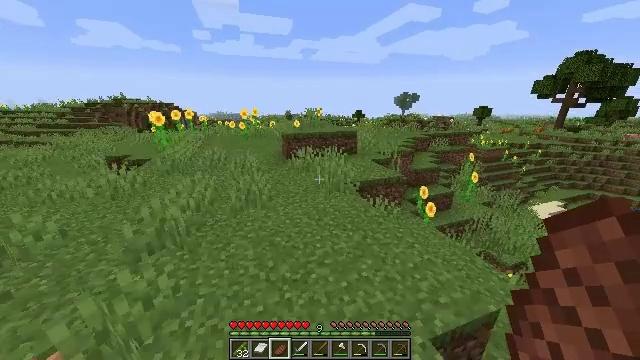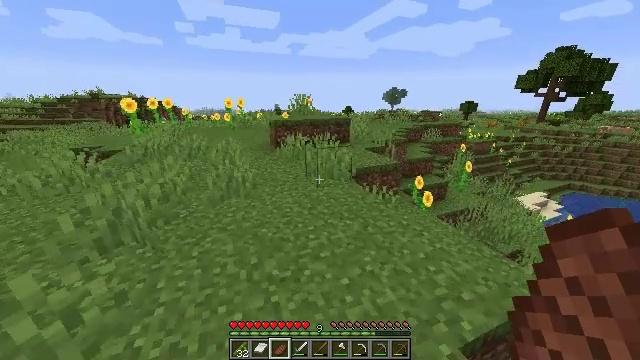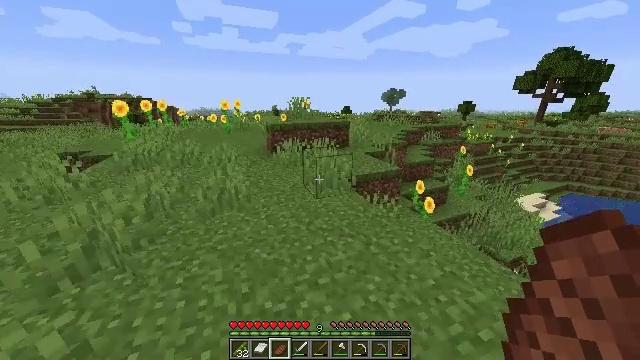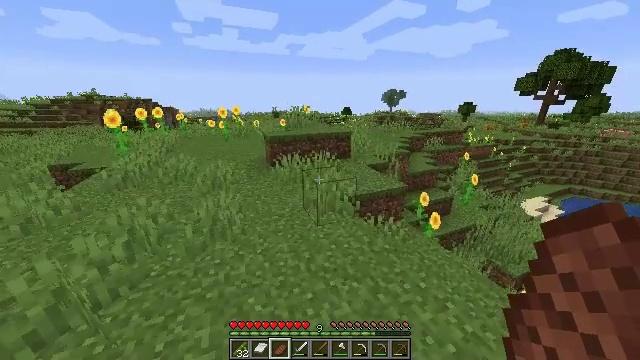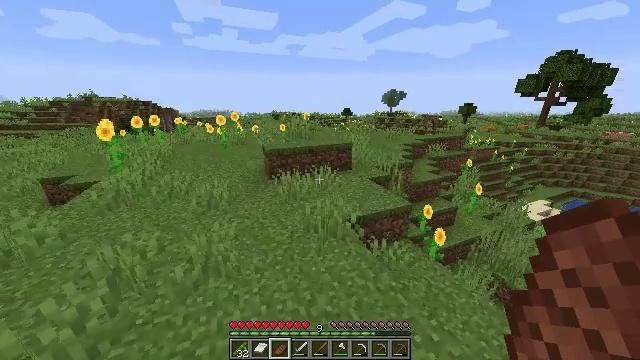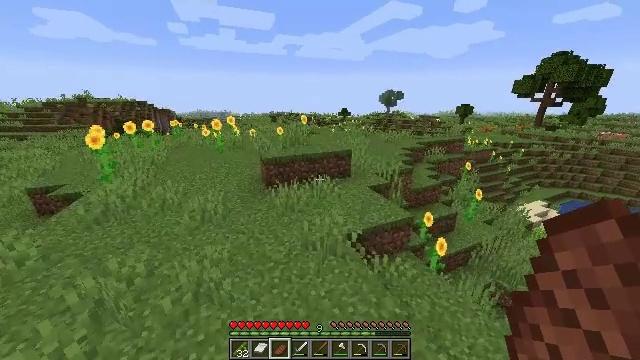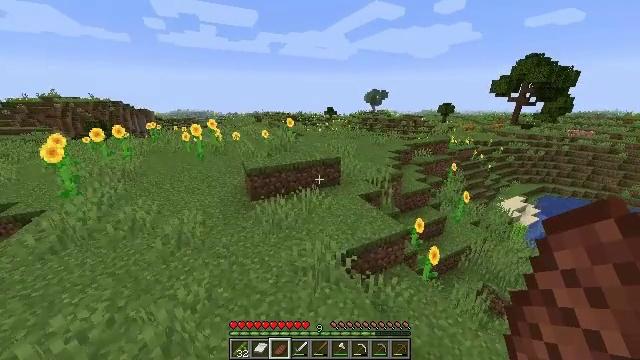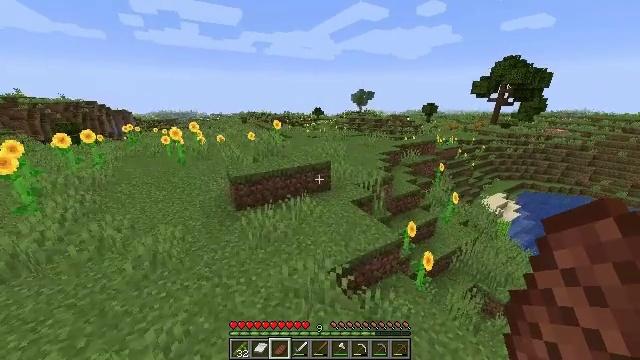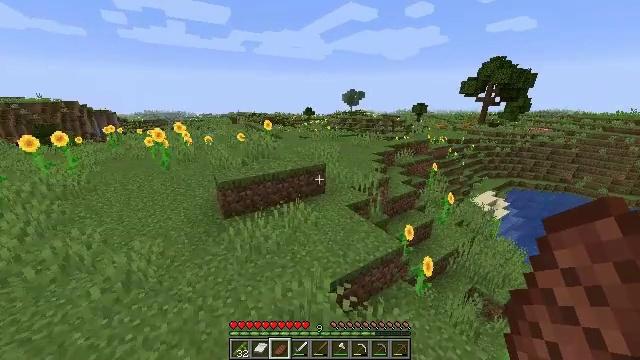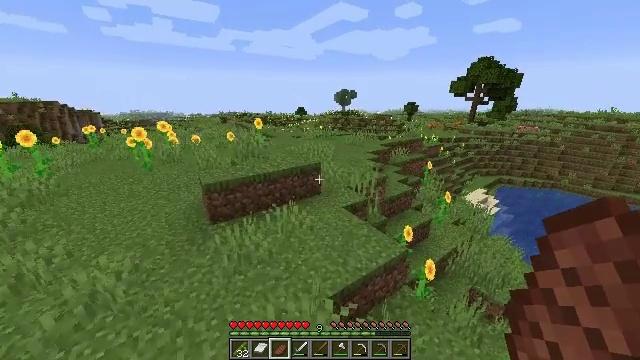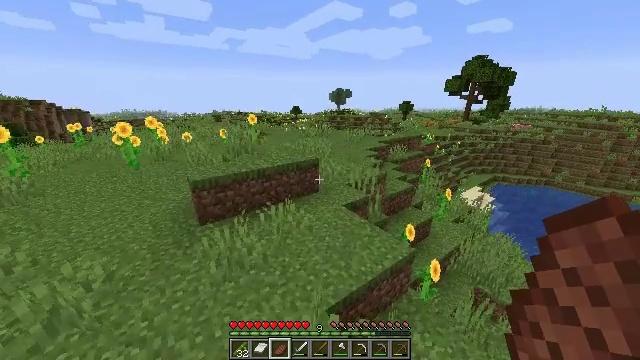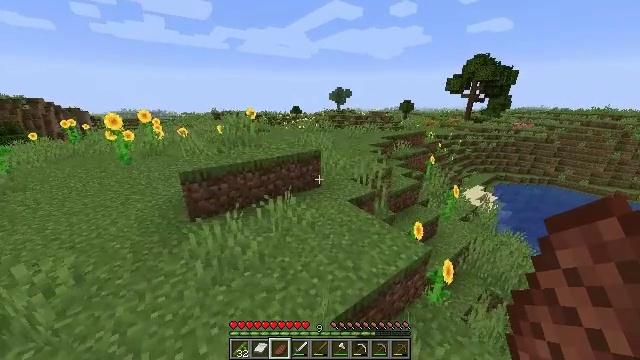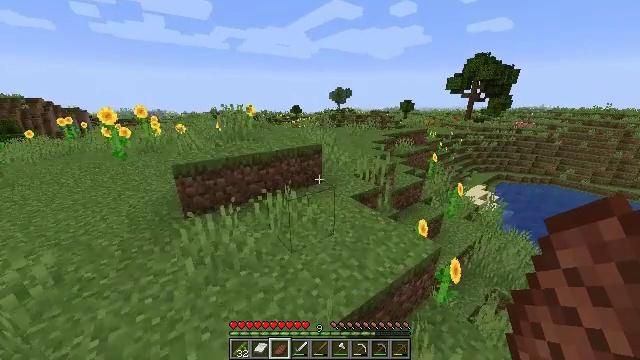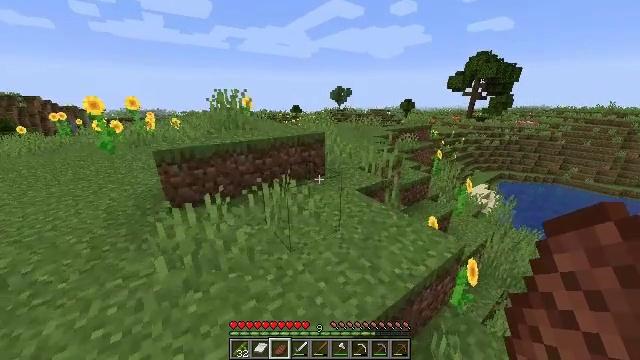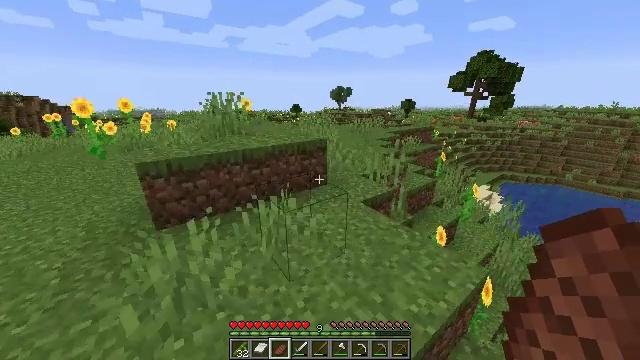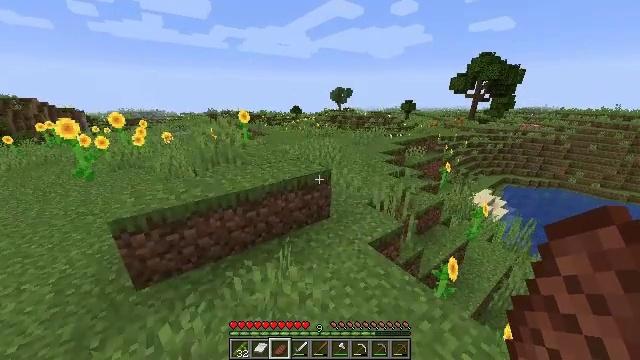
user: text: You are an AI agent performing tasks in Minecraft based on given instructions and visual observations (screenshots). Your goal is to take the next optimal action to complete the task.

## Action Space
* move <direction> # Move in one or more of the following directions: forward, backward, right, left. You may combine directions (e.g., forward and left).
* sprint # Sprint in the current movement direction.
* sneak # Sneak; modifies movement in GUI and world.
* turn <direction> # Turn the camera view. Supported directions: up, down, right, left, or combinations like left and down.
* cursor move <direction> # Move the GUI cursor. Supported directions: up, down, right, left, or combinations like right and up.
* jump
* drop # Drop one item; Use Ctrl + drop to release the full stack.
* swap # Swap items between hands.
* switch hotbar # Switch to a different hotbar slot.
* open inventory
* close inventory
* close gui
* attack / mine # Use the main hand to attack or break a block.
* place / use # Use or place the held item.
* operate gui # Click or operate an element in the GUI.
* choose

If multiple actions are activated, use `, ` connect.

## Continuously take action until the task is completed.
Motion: motion action
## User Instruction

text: Break the sweet berry bush to collect berries.
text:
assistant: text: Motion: move forward, sprint, turn right, jump
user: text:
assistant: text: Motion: move forward, sprint, jump
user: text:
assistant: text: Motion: move forward, sprint, jump
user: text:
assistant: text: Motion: move forward, jump
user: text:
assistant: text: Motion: move forward, jump
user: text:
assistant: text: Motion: move forward, turn right, jump
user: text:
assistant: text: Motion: move forward, turn right, jump
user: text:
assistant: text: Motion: move forward, turn right, jump
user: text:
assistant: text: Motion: move forward, turn right, jump
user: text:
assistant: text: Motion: move forward, turn right, jump
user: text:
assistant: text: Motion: move forward, jump
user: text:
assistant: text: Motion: move forward, jump
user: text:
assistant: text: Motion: move forward, jump
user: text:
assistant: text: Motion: move forward, sprint, jump
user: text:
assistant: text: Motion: move forward, sprint, jump
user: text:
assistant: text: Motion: move forward, sprint, jump
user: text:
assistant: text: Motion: move forward, sprint, jump
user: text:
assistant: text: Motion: move forward, jump
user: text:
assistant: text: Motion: move forward, jump
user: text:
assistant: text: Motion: move forward, jump
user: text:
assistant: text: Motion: move forward, jump
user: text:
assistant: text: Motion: move forward, jump
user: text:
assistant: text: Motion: move forward, jump
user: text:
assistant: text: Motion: move forward, jump
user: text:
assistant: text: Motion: move forward, sprint, jump
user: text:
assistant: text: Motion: move forward, sprint, jump
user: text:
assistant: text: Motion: move forward, sprint, jump
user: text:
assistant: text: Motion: move forward, sprint, jump
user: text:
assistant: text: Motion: move forward, jump
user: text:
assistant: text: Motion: move forward, jump